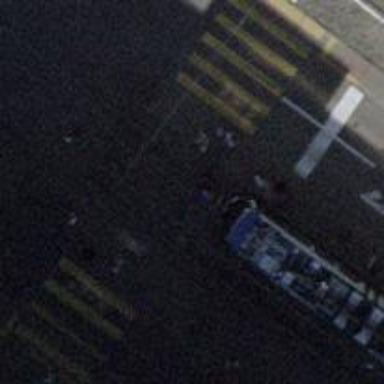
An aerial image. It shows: Tram stop with stop position for public transport.